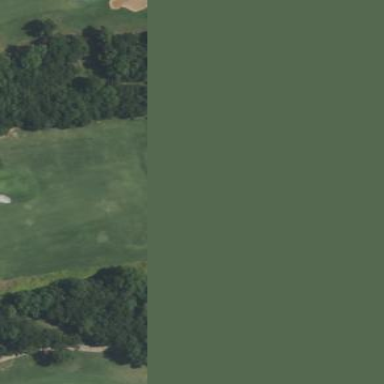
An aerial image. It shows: Grassy area designated as golf tee.